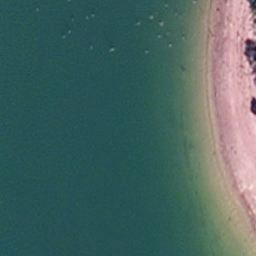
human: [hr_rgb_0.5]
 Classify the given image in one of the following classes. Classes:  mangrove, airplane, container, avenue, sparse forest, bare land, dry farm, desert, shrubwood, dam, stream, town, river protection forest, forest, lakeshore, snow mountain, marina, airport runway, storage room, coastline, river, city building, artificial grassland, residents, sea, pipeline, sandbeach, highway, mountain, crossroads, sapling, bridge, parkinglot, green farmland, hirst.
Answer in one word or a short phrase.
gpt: lakeshore